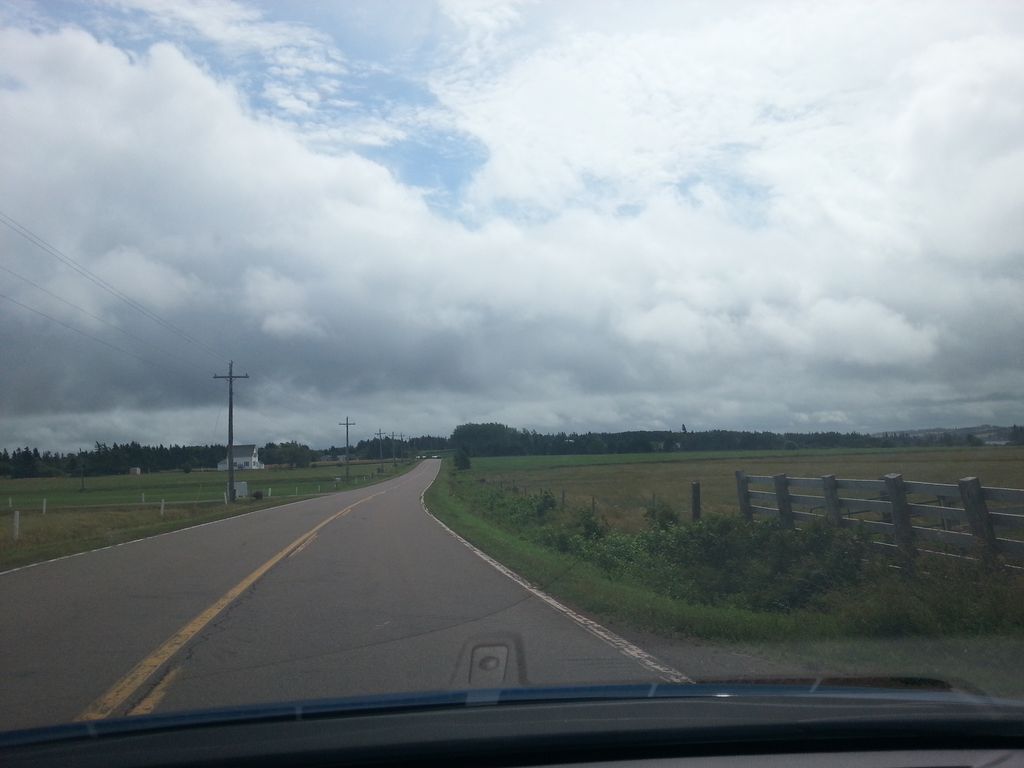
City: charlottetown